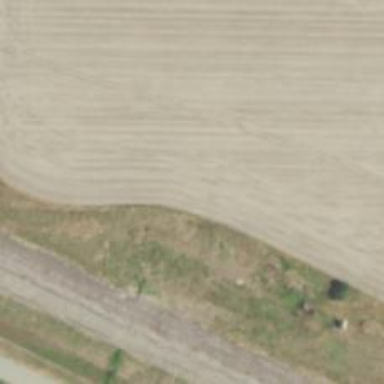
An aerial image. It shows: Abandoned railway.